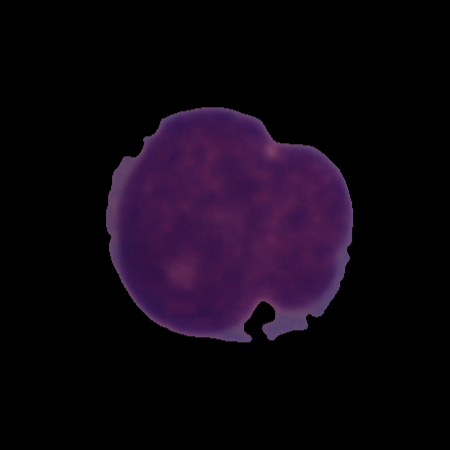
Label: cancer